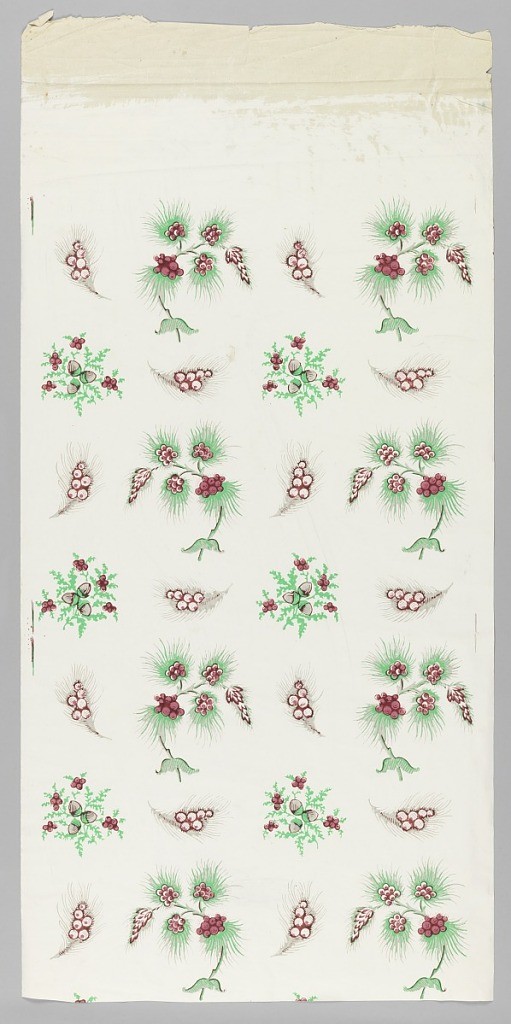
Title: Sidewall
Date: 1830–50
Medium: Block-printed on machine made paper
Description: White chalky-finished ground, obviously applied by hand-held brush.